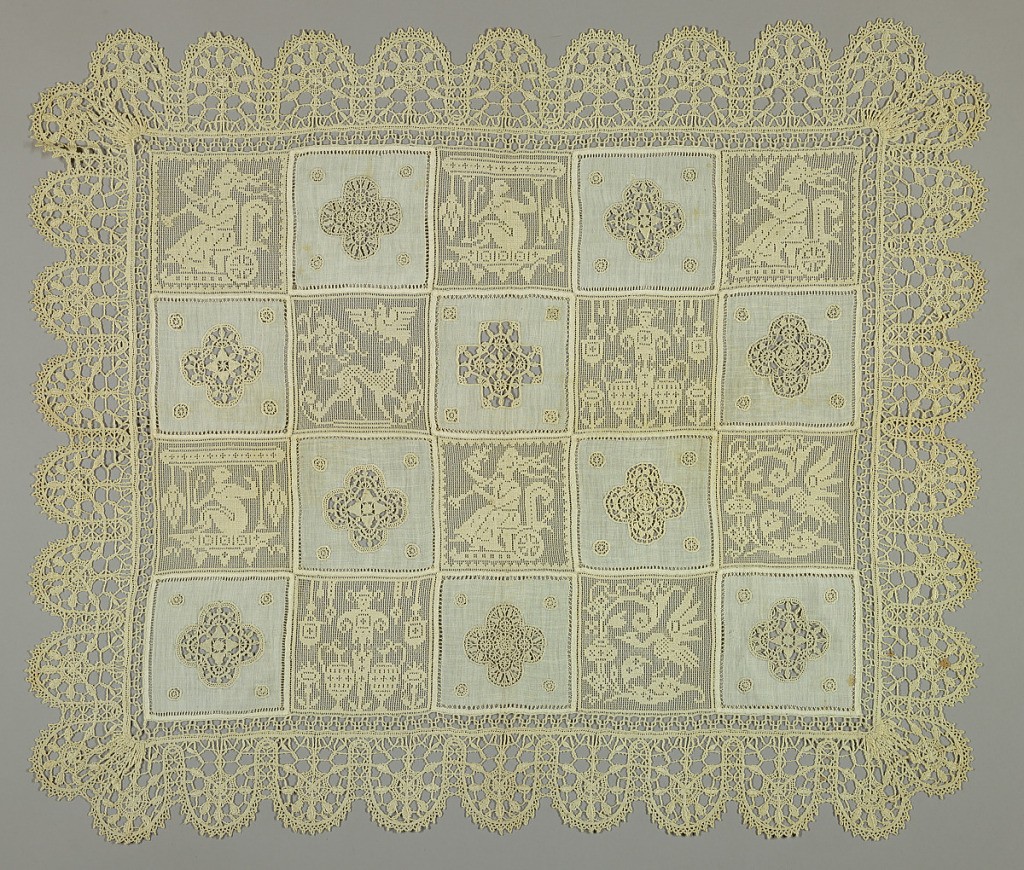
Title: Table cover
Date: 19th century
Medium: linen Technique: patchwork of techniques including needlework on knotted net, bobbin and needle lace
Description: Squares with animals and grotesque figures alternate with squares of fabric with cutwork and needlework filling put together to form a checkerboard pattern. Deep scallop of bobbin lace on the border.